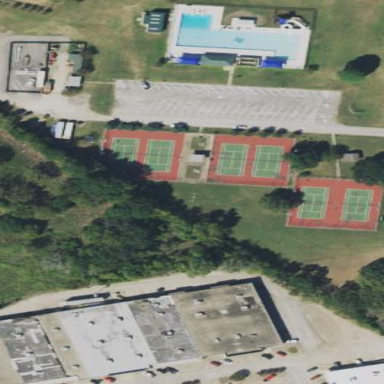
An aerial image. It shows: Tennis court in leisure pitch.